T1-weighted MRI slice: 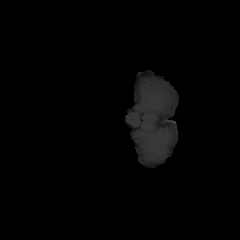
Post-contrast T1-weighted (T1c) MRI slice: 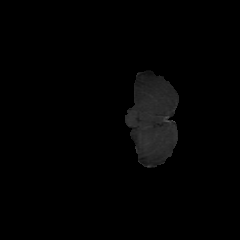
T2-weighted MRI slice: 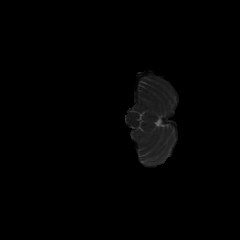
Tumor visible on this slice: no